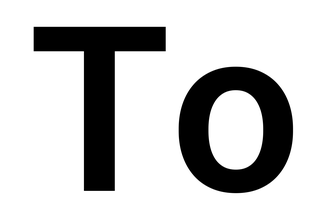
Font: Roboto_SemiBold